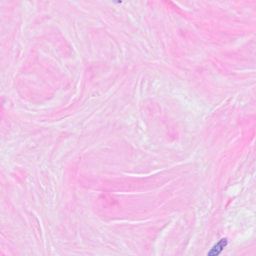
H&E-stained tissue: Breast